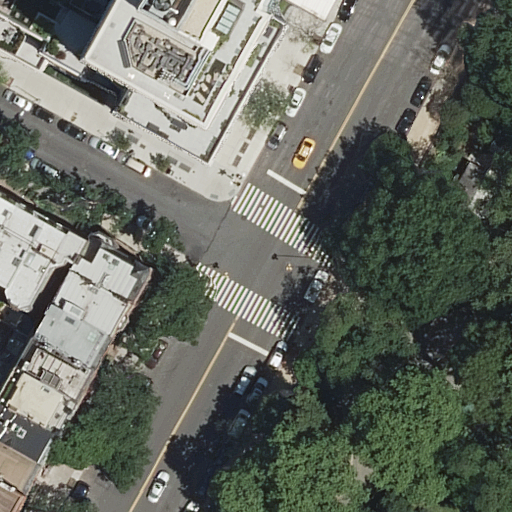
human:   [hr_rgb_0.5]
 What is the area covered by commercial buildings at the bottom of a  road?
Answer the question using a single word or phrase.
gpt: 0m2

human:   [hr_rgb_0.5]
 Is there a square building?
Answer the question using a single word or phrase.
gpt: no

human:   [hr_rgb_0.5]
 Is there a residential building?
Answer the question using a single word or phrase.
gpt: yes

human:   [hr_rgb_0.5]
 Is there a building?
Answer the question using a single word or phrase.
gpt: yes

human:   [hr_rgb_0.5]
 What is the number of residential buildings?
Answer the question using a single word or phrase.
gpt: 13

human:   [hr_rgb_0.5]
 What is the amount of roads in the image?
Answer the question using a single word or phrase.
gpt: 10

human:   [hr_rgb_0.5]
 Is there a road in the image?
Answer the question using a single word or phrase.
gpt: yes

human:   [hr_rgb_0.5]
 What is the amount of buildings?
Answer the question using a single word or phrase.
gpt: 13

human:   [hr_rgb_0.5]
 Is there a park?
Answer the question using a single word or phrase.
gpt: yes

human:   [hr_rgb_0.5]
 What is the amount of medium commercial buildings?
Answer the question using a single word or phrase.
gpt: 0

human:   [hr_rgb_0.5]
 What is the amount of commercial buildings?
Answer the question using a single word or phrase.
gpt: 0

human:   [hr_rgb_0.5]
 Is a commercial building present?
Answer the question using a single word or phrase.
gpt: no

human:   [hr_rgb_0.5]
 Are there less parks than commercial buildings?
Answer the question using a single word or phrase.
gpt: no

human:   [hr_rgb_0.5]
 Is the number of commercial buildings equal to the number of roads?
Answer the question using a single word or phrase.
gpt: no

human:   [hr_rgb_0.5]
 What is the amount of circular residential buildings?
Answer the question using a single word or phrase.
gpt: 0

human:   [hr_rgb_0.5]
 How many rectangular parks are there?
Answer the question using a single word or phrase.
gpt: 1

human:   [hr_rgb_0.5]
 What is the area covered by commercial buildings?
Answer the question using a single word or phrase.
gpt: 0m2

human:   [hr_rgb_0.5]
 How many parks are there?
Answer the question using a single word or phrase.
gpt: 1

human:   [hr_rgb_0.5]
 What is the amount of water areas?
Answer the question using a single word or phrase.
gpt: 0

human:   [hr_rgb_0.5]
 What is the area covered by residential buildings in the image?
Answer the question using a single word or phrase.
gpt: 3396m2

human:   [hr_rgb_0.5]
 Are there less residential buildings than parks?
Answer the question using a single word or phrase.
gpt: no

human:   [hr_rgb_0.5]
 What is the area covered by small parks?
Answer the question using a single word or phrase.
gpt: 0m2

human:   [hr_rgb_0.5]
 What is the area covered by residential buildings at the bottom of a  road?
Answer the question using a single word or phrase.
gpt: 971m2

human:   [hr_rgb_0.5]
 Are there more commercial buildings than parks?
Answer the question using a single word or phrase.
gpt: no

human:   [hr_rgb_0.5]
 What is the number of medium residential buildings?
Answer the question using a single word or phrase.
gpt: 5

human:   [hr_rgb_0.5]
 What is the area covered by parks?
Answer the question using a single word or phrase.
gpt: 0m2

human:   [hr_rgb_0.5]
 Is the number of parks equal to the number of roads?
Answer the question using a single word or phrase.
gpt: no

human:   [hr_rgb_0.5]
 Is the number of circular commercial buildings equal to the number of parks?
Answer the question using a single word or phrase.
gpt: no

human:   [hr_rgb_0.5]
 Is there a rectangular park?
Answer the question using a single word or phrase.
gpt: yes

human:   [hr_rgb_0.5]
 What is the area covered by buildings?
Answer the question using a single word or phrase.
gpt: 3396m2

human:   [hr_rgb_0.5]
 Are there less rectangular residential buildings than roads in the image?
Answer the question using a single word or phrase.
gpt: no

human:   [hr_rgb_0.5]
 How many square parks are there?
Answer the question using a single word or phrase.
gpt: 0

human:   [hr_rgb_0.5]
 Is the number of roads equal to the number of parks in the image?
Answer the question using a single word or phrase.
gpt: no

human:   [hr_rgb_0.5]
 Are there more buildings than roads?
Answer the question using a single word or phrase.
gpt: yes

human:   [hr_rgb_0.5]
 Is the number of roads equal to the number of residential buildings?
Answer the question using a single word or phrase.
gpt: no

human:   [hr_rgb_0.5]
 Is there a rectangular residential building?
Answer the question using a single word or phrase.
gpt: yes

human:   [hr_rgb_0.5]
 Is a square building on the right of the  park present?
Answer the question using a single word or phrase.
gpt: no

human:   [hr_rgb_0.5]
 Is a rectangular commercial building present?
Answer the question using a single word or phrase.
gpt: no

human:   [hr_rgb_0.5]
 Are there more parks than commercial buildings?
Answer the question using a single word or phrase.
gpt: yes

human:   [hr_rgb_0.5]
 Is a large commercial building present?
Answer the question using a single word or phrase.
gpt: no

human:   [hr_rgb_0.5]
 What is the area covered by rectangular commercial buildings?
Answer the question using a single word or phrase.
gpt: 0m2

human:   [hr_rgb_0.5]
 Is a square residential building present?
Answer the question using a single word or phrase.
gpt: no

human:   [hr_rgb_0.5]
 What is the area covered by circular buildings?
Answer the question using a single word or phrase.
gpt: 0m2

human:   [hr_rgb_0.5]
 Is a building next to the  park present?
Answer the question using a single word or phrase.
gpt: yes

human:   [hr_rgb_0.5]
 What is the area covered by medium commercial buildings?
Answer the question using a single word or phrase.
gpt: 0m2

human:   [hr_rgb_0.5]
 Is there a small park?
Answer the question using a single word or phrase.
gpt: yes

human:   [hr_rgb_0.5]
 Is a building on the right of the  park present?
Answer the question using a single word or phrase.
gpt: no

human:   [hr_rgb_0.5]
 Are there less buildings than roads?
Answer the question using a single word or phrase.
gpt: no

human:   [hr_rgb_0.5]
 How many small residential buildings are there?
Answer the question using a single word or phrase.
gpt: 7

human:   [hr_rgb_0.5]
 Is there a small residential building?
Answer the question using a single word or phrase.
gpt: yes

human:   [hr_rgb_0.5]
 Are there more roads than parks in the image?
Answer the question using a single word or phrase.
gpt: yes

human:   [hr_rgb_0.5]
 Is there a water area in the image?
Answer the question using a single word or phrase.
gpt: no

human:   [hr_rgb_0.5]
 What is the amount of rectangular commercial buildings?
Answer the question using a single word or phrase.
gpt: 0

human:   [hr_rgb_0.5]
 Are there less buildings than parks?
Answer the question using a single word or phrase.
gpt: no

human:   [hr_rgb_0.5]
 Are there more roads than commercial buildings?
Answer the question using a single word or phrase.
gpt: yes

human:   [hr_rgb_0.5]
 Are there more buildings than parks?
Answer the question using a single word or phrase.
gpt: yes

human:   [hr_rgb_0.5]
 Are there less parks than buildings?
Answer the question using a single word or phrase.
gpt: yes

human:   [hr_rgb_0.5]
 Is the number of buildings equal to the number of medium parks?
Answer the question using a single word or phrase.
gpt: no

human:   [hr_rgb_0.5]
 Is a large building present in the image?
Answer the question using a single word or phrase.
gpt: yes

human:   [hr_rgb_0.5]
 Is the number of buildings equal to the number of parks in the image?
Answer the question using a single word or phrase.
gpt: no

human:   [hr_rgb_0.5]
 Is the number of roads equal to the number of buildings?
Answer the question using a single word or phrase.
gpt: no

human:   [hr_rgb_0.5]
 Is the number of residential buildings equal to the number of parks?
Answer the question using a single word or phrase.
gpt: no

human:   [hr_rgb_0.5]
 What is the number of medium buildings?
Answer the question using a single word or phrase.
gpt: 5

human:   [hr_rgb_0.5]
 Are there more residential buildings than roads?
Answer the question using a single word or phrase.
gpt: yes